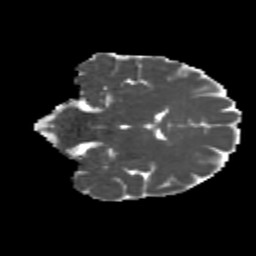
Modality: MD
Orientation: coronal
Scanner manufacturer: siemens
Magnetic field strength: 3 T
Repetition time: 4.16 s
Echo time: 0.0806 s